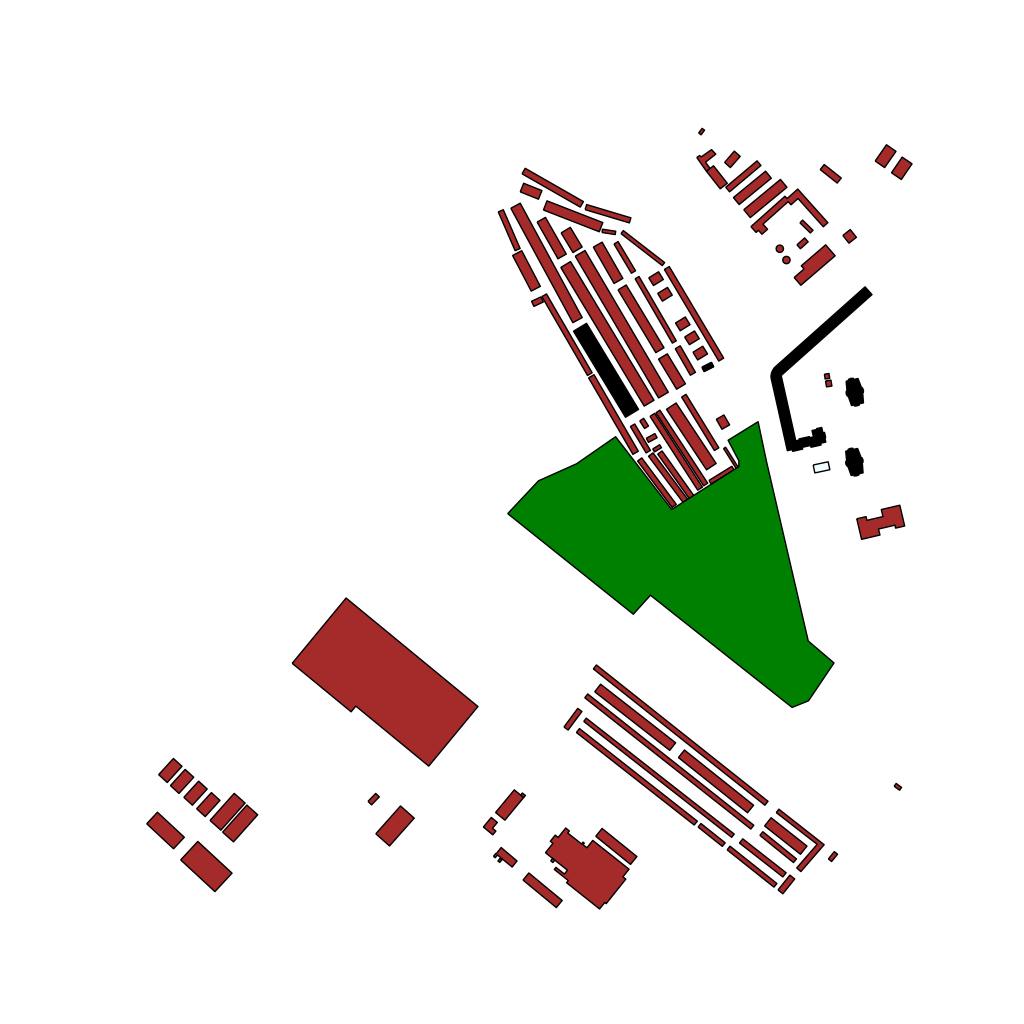
Tags: overhead vector_map, industrial, recreation, residential, transport, soviet, high_rise, individual_rise, low_rise, density_1, Building, Facility, Grocery, Park, 1.0 km²